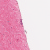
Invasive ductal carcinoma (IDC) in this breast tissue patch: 0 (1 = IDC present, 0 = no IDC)